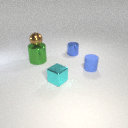
small brown metal sphere above large green metal cylinder